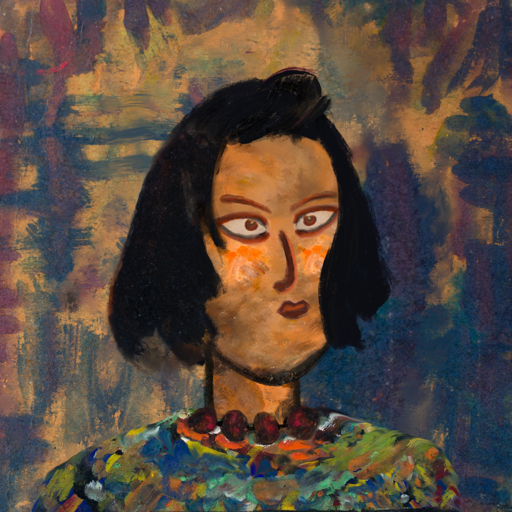
Background: InTheSun, Head And Neck Side: Gypsy_Queen, Face Side: Roy_Bahadur, Bust: An_Impression, Hair Side: Mosgoul, Head Accessory: Blank, Second Necklace: Blank, Necklace: Mosgoul, Baby: Blank